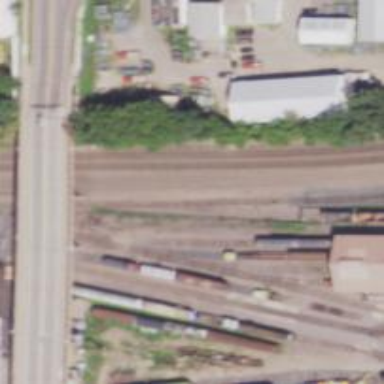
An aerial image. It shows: Preserved railway.